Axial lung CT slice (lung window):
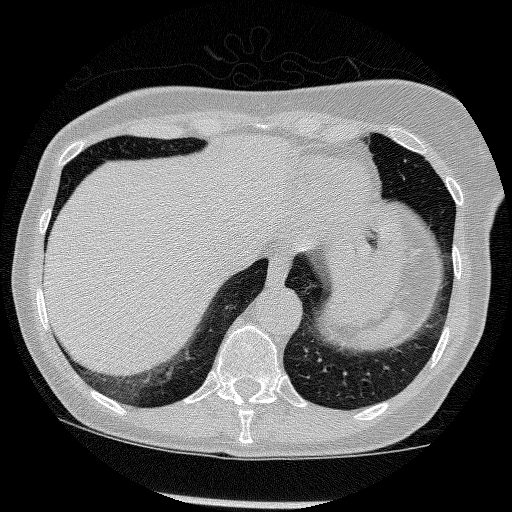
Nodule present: no